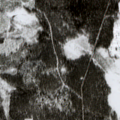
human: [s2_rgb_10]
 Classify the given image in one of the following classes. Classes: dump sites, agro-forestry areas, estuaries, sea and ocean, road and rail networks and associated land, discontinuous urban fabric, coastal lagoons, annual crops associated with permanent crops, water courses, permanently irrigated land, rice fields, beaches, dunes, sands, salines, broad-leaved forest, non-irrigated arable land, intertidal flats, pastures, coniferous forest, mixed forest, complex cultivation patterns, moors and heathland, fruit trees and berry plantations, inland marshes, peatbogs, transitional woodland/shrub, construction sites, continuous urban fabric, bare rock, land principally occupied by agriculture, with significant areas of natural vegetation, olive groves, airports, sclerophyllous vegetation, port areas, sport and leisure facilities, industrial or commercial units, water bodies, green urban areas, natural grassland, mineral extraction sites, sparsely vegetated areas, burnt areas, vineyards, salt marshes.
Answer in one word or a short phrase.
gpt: coniferous forest, transitional woodland/shrub, peatbogs